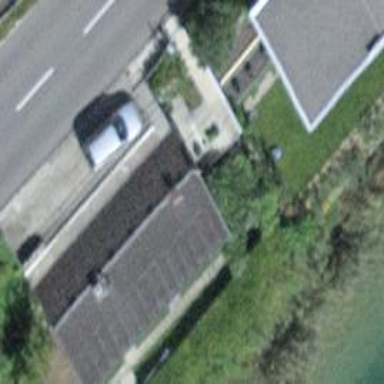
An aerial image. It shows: Detached building.